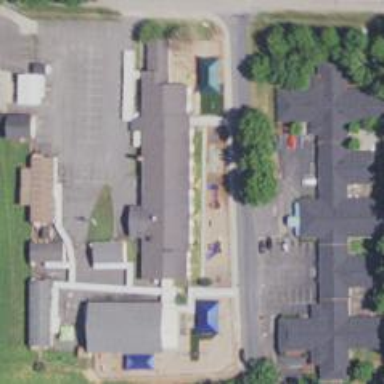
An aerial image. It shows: School.